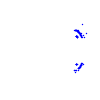
Particle: pion